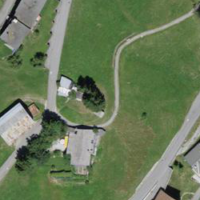
EUNIS habitat code: 55
Species observed at this site:
Cerastium tomentosum